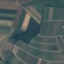
Label: PermanentCrop